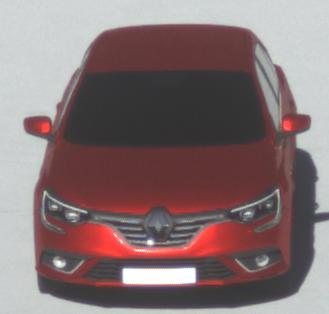
Make: Renault
Model: Mégane ENERGY TCe 100
Detailed model: Mégane (IV)
Model produced from: 2016/03
Model produced until: 2018/08
Doors: 5
Color: red
Road condition: dry road
Daytime: morning or afternoon
Contrast: high contrast